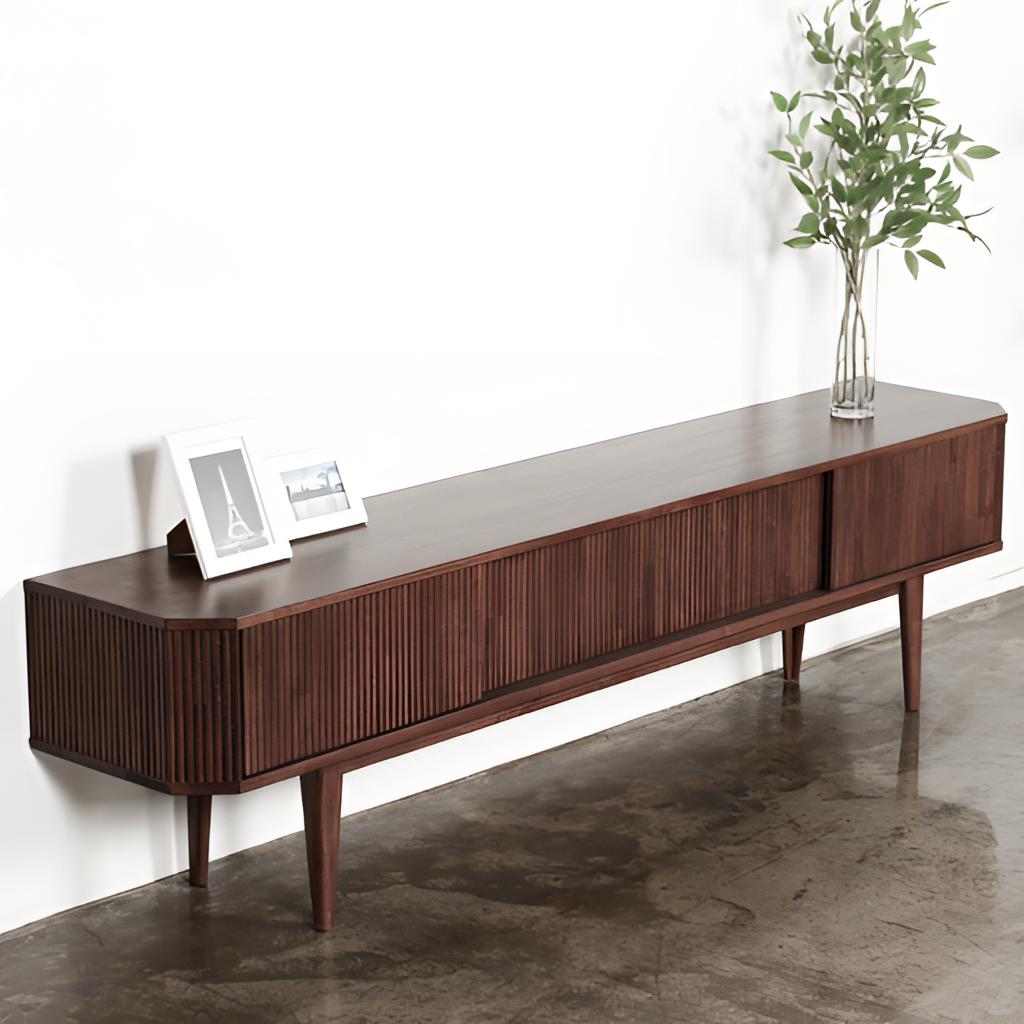
living room, wood TV console, white paint wallpaper, with solid pattern, contemporary, concrete flooring, with polished pattern